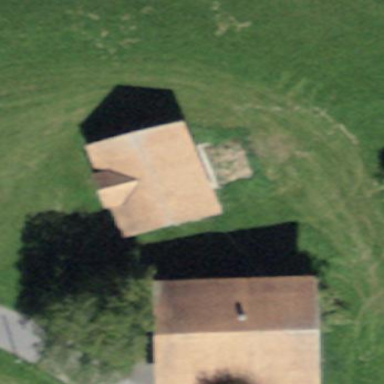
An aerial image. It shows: Rural barn.